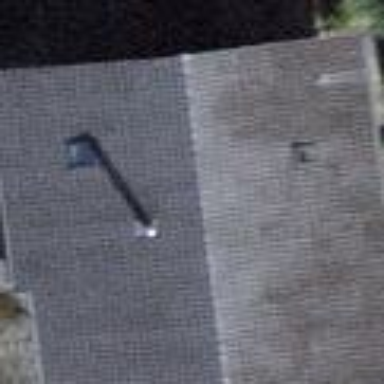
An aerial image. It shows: Building with tile roof.